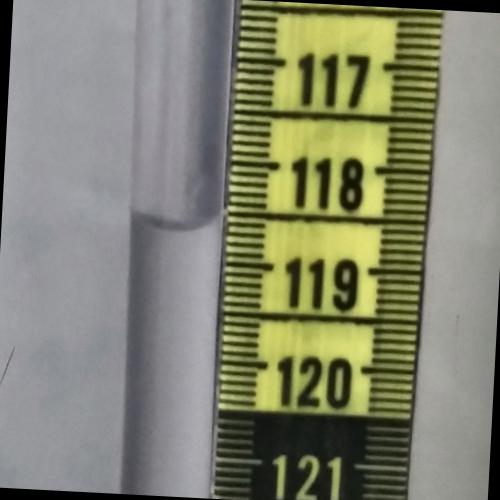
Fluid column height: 118.6 cm